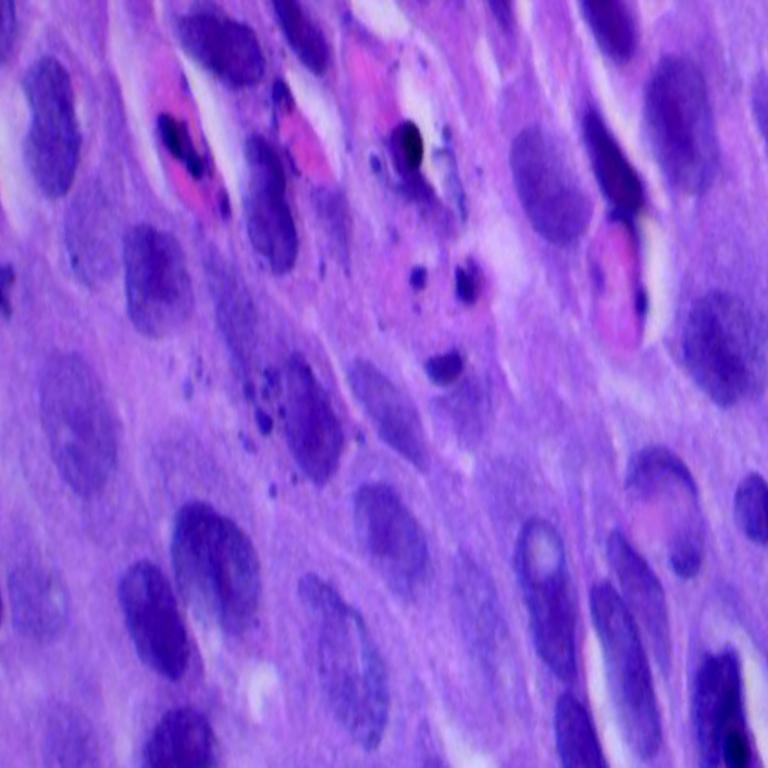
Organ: lung
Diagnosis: squamous carcinomas